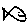
Label: fish